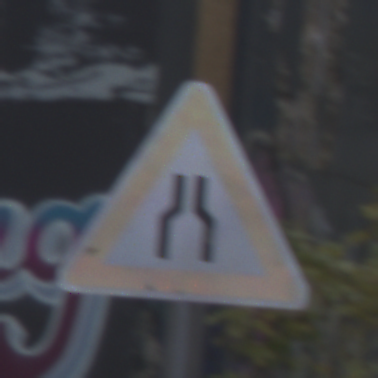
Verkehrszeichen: VerengteFahrbahn
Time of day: MorningAfternoon
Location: Outdoor (Urban)
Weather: PartlyCloudy
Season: NotSpecified
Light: Natural